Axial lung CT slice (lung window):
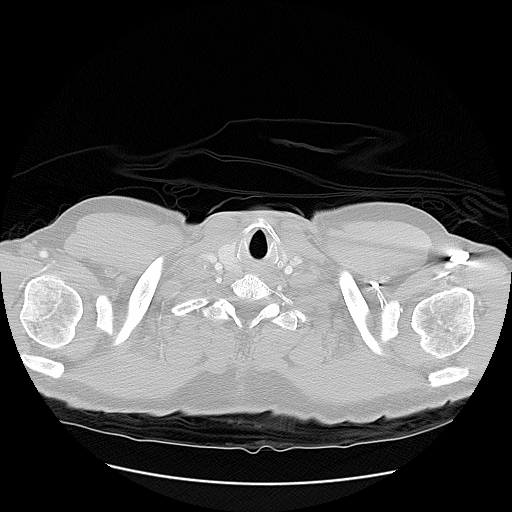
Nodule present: no